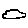
Label: cloud